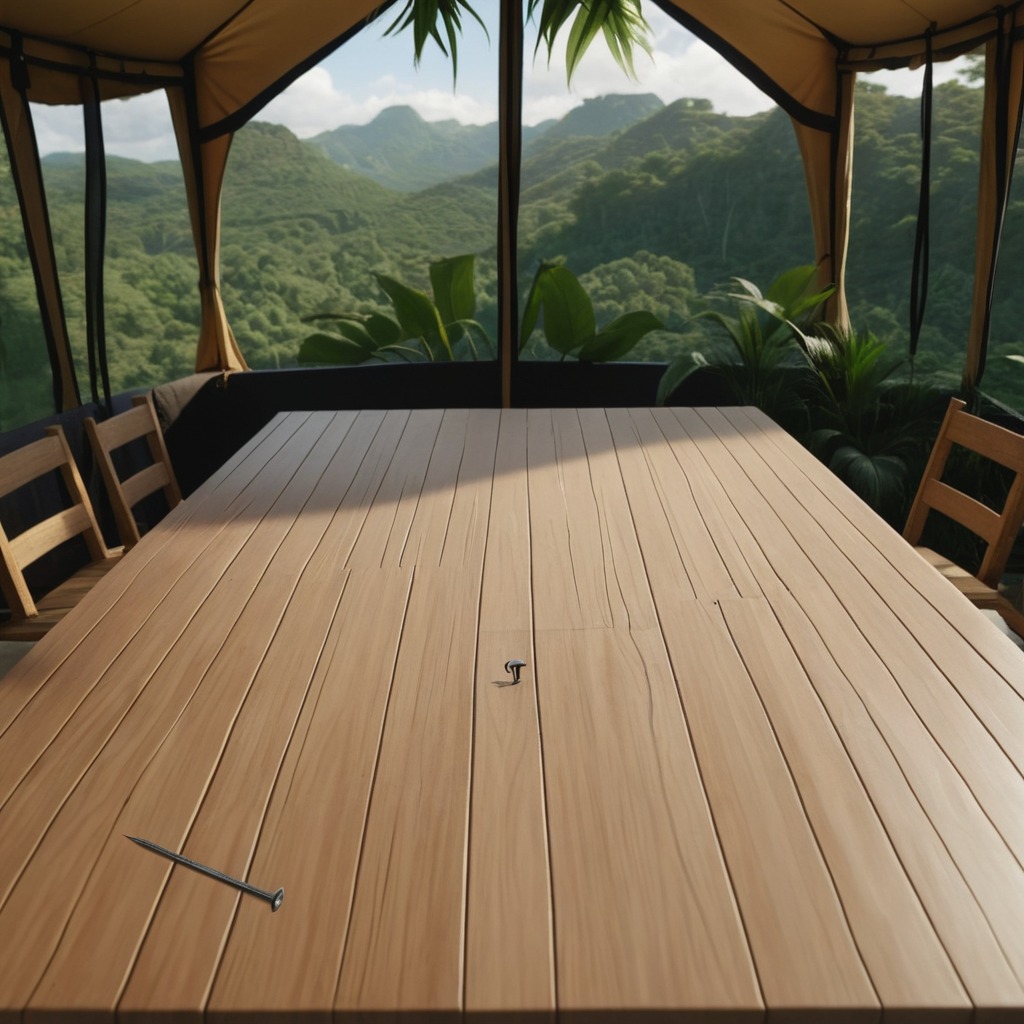
A nail is lying on a wooden table inside a jungle field workshop tent.